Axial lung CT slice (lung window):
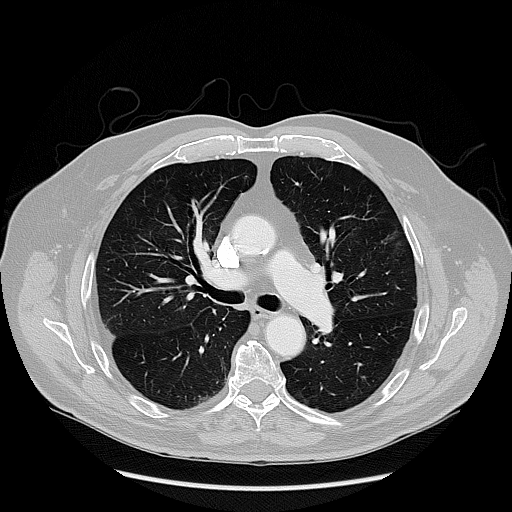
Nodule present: no